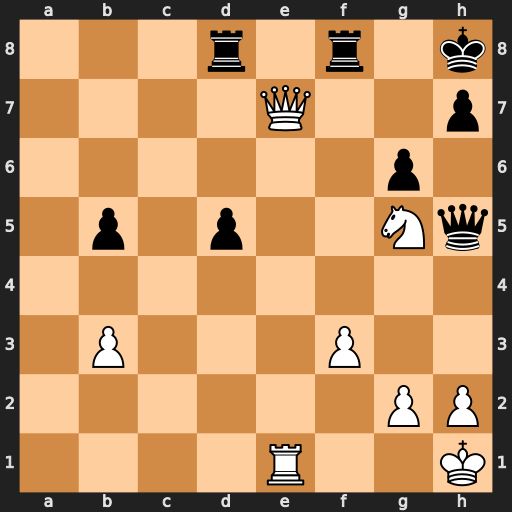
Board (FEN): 3r1r1k/4Q2p/6p1/1p1p2Nq/8/1P3P2/6PP/4R2K
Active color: w
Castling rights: -
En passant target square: -
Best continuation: Ne6 Qh6 Nxd8